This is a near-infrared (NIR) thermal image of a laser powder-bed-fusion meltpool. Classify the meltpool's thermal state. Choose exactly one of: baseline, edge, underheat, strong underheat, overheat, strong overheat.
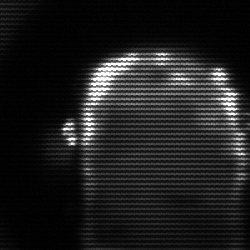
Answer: baseline